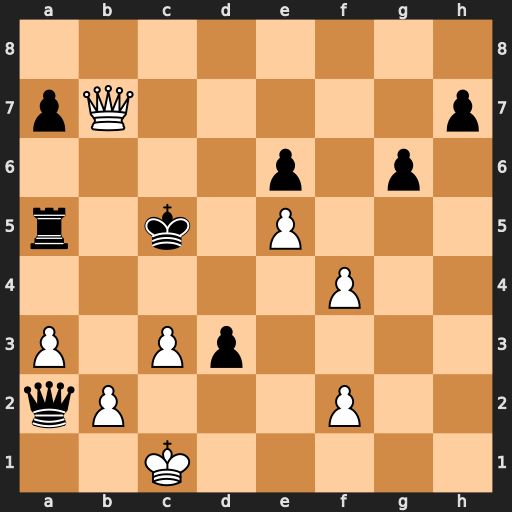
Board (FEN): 8/pQ5p/4p1p1/r1k1P3/5P2/P1Pp4/qP3P2/2K5
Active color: w
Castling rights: -
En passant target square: -
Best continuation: b4+ Kc4 Qc6+ Rc5 Qxe6+ Kxc3 Qxa2